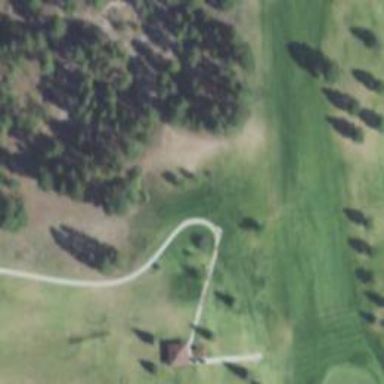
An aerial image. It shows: Service road used as golf cart path.